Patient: sex M, age 58
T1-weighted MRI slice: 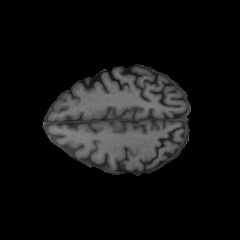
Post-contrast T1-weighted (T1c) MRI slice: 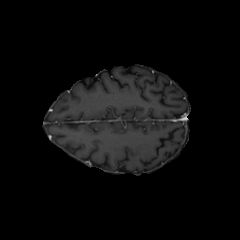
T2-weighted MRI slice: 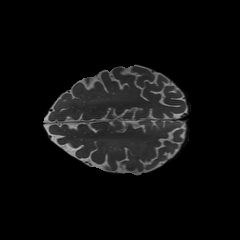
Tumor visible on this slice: no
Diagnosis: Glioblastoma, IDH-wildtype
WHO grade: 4